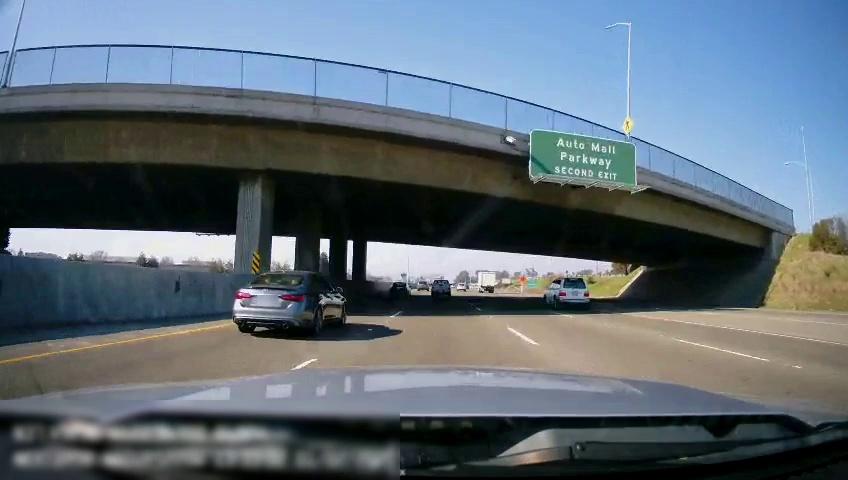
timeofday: Day
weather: Sunny
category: Drivable Space
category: Vehicles | Car
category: Vehicles | SUV
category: Vehicles | Truck
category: Vehicles | SUV
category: Vehicles | Car
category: Vehicles | Other LV
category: Vehicles | SUV
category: Lanes | Alternate Lane
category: Lanes | Current Lane
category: Lanes | Current Lane
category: Lanes | Alternate Lane
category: Lanes | Alternate Lane
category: Lanes | Alternate Lane
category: Traffic | Signs
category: Traffic | Signs
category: Traffic | Signs